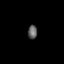
Tissue: lung
Cell type: Epithelial cells
Senescence score: 0.2397
Nuclear area (px): 132
Mean DAPI intensity: 92.75